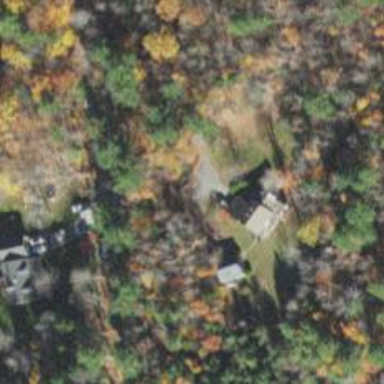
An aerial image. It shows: Driveway.